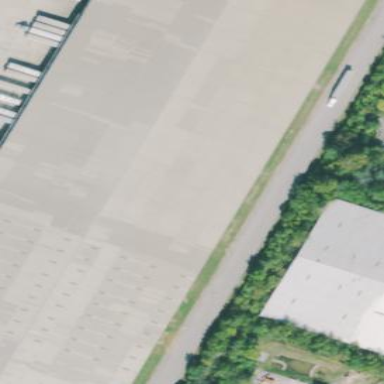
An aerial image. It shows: Warehouse.